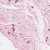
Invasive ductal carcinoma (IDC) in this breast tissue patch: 0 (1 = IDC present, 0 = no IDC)